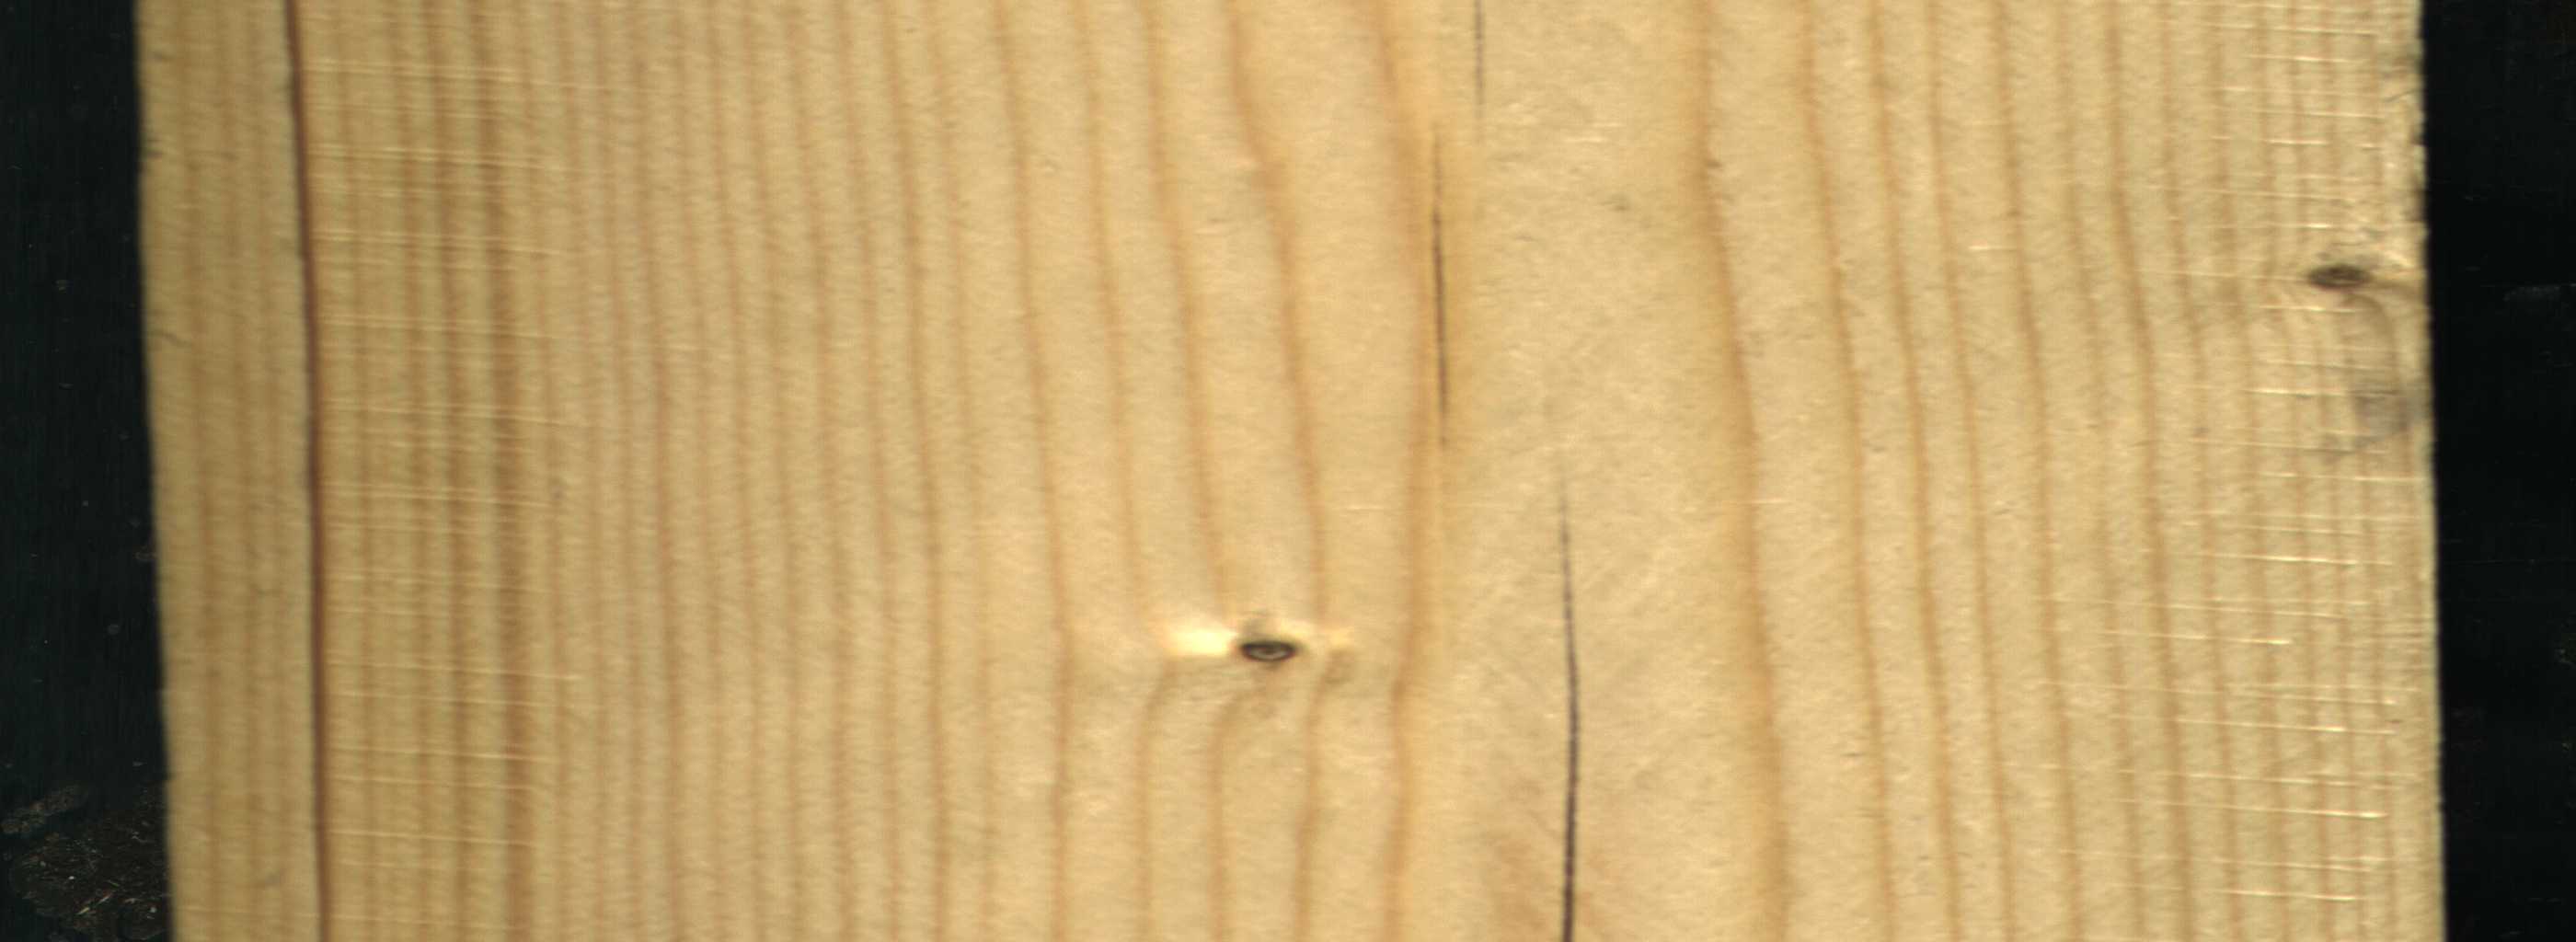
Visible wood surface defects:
resin
Crack
Crack
Dead_Knot
Live_Knot